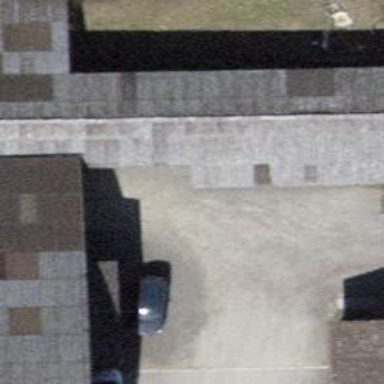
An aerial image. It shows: Gabled roof on farm auxiliary building.